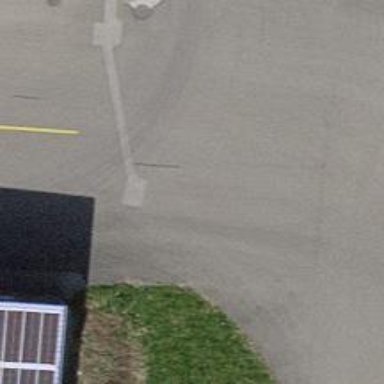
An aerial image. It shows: Asphalt service road that resembles taxiway in airport.